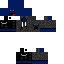
A male skeleton skin with dark skin, wearing brown helmet dressed in a blue suit and blue pants, featuring a closed mouth.